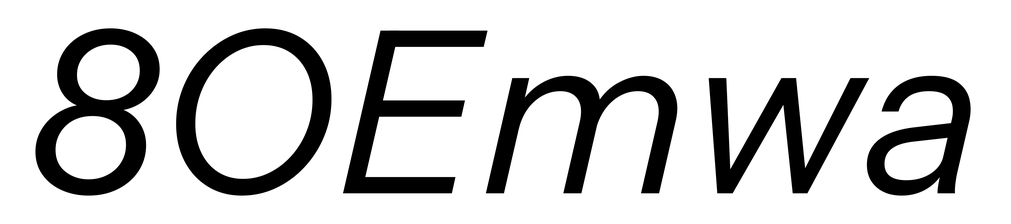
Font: InstrumentSans-Italic_Italic